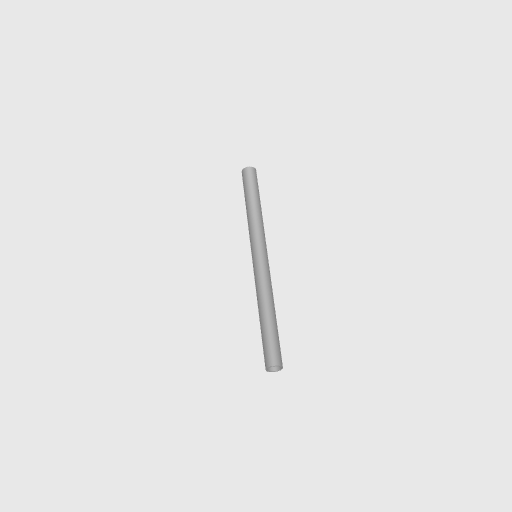
Part: AluminumTube12ID14OD200